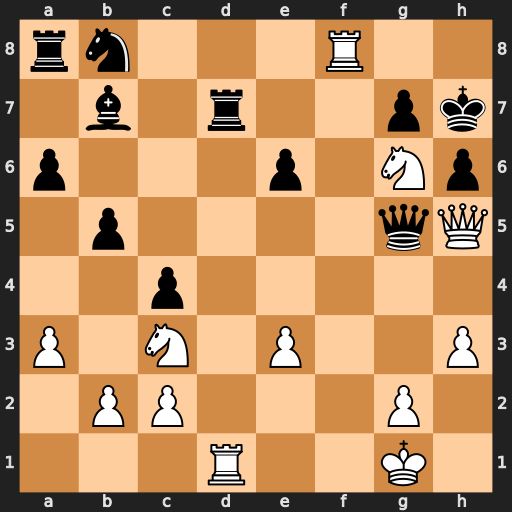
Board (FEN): rn3R2/1b1r2pk/p3p1Np/1p4qQ/2p5/P1N1P2P/1PP3P1/3R2K1
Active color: w
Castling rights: -
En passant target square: -
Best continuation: Rh8#